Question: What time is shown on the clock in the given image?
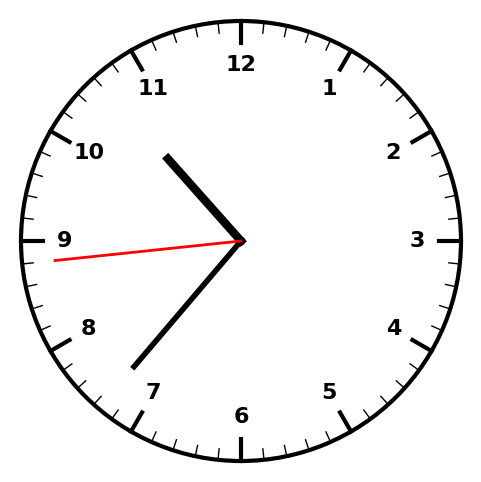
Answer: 10:36:44